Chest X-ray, PA view. Patient: 52 years old, sex M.
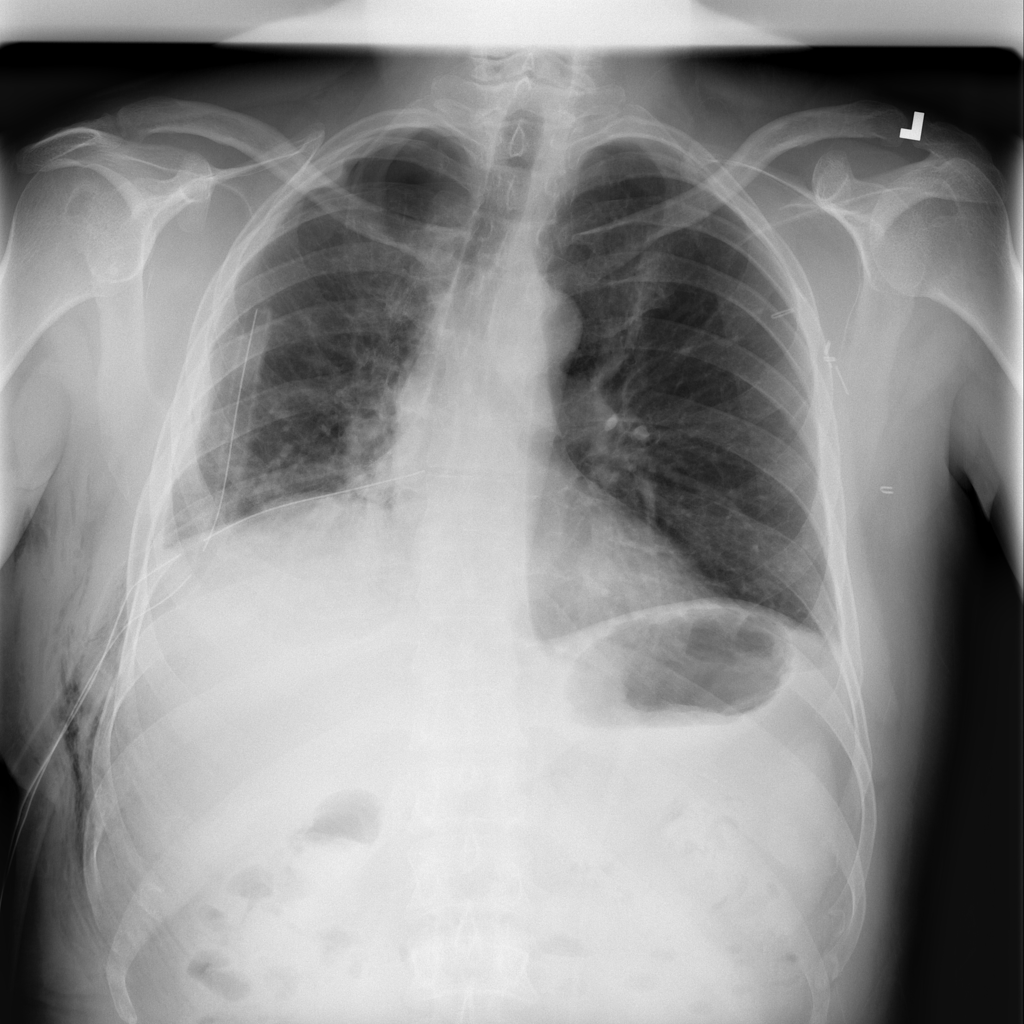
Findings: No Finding